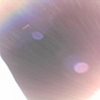
Label: sunburn